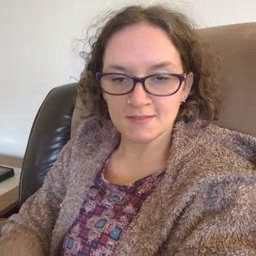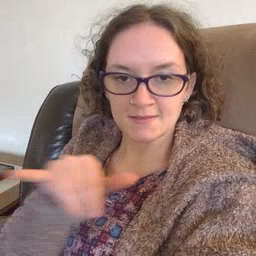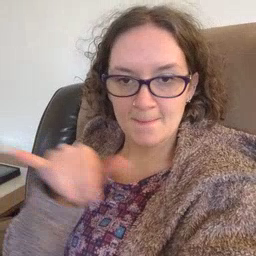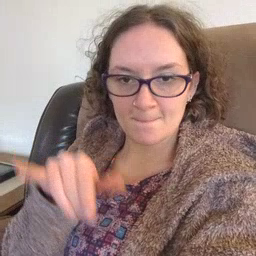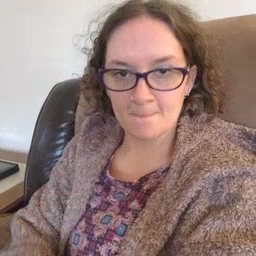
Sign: same